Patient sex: M
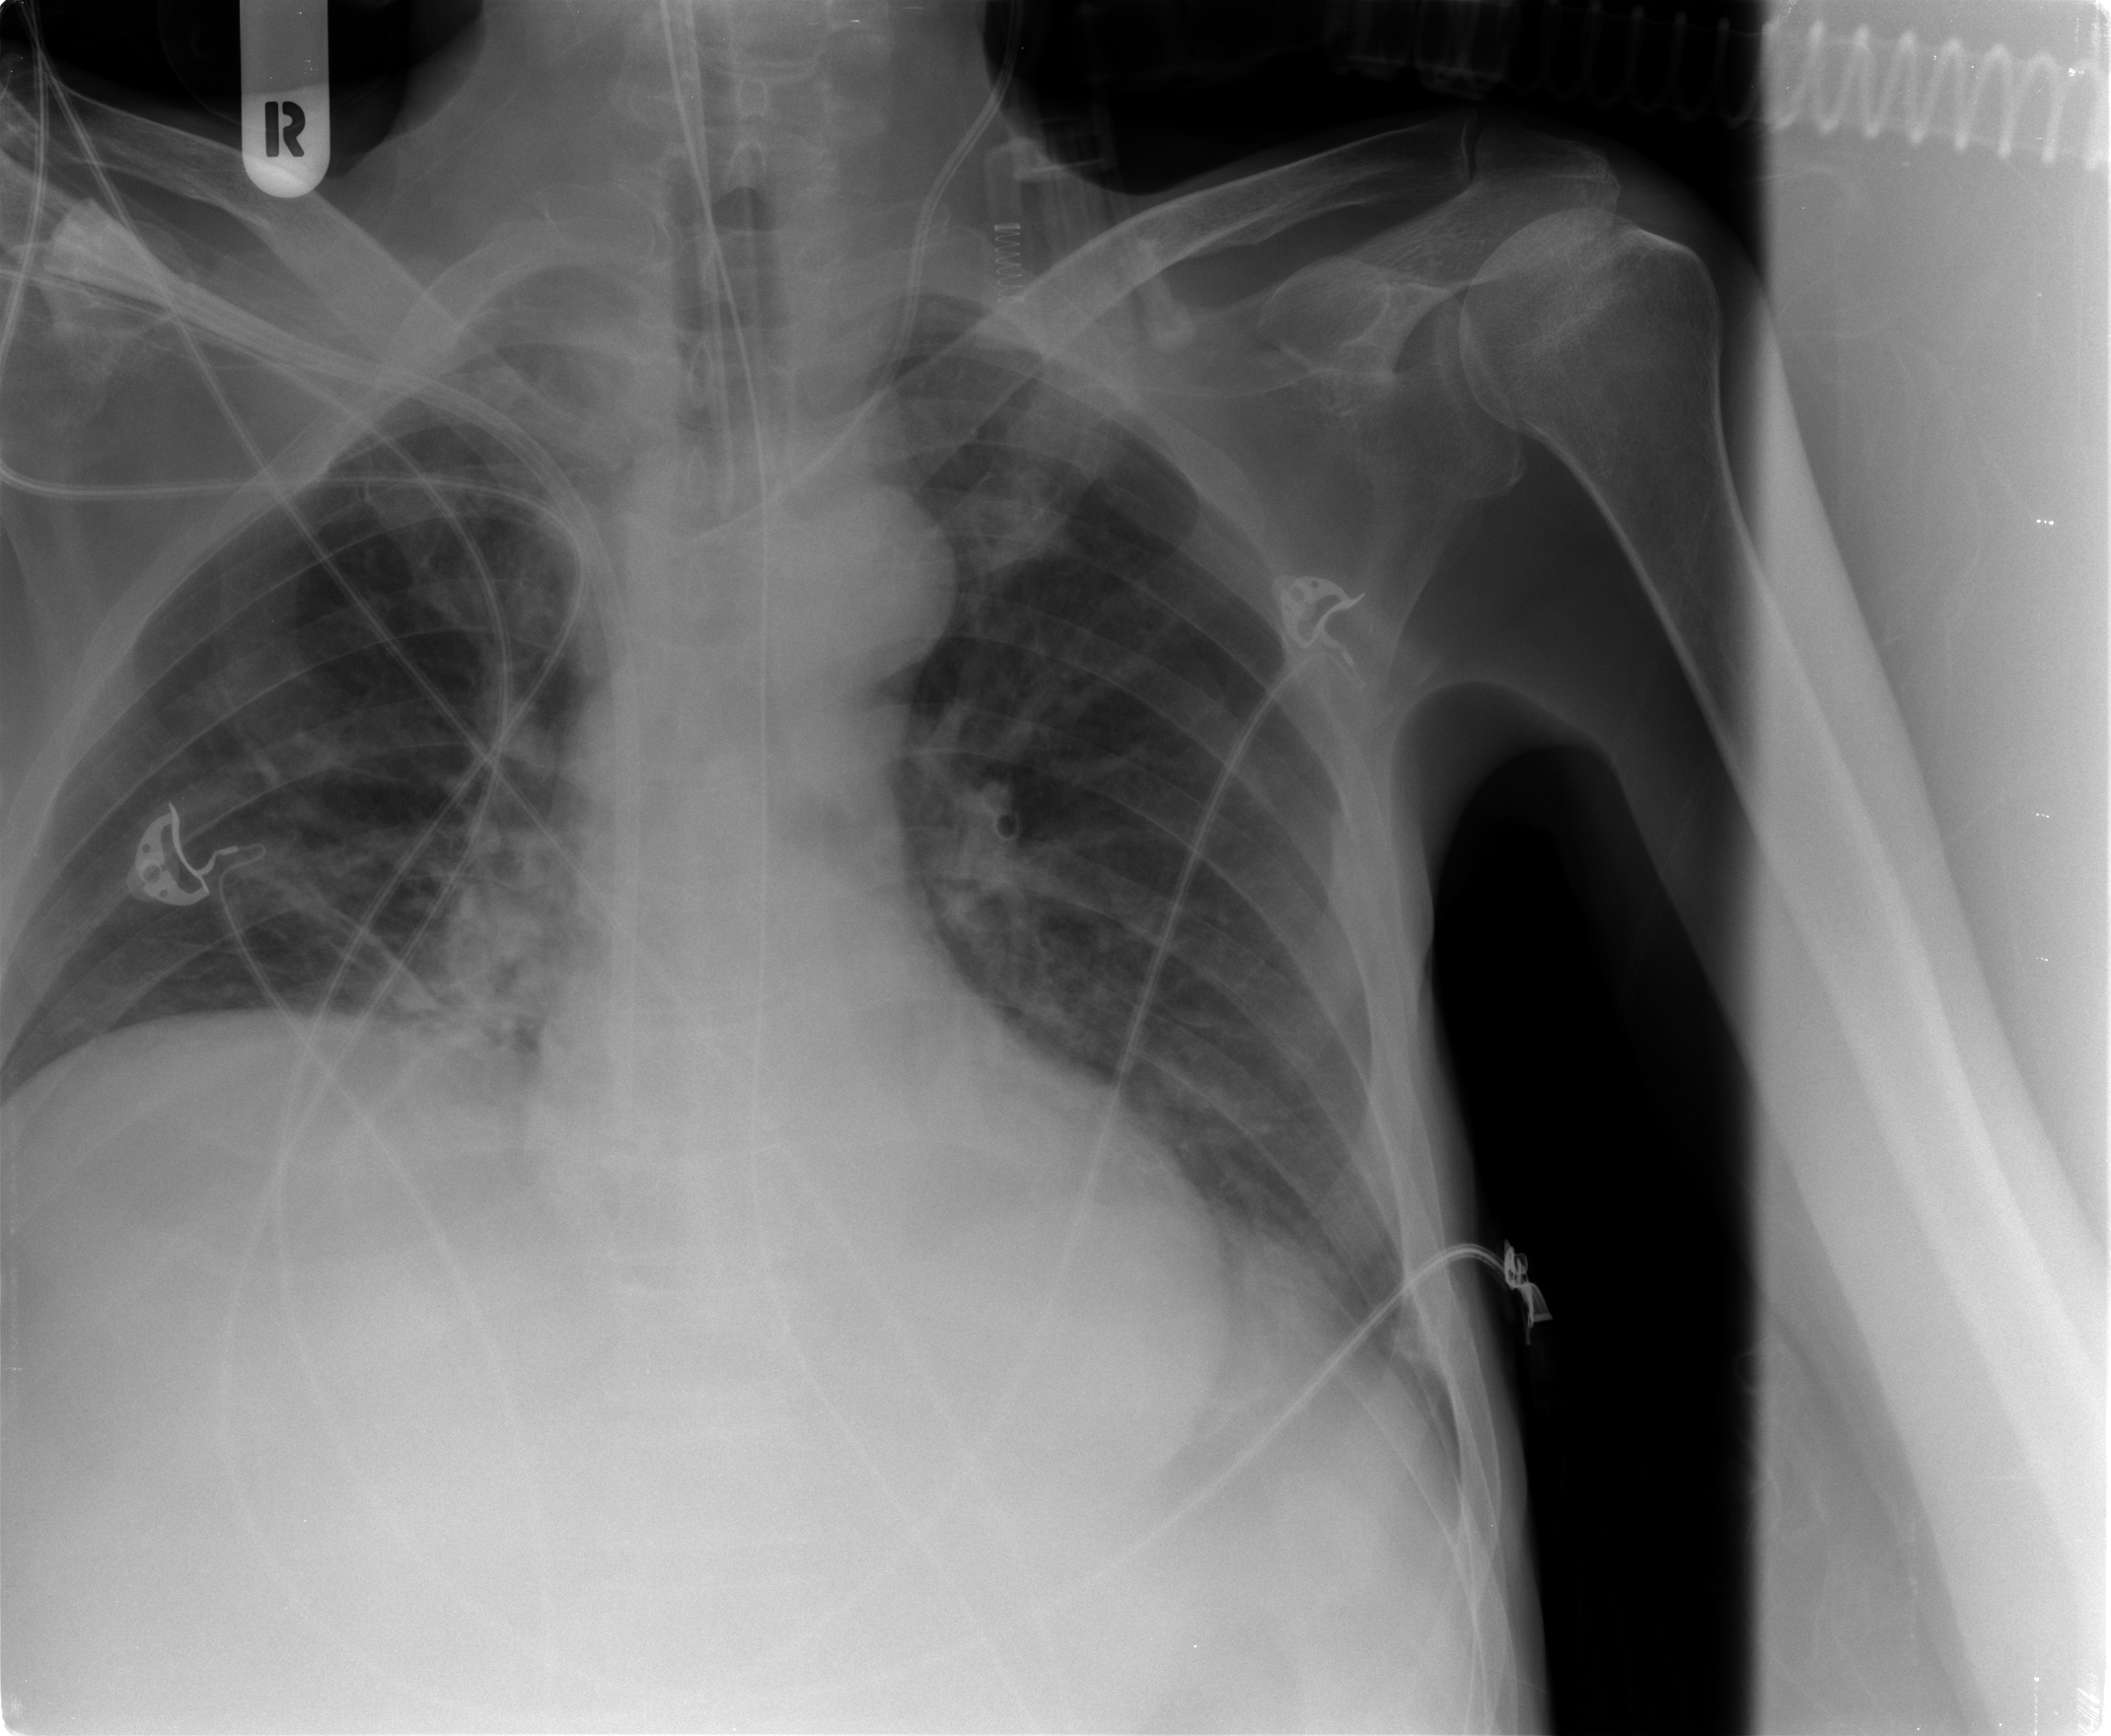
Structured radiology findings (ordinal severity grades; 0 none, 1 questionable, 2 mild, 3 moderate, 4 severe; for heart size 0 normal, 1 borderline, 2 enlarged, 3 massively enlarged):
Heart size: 0
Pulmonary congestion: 0
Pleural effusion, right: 0
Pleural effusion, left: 0
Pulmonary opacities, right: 2
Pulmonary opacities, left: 1
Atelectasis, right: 2
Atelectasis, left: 2